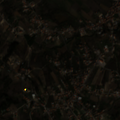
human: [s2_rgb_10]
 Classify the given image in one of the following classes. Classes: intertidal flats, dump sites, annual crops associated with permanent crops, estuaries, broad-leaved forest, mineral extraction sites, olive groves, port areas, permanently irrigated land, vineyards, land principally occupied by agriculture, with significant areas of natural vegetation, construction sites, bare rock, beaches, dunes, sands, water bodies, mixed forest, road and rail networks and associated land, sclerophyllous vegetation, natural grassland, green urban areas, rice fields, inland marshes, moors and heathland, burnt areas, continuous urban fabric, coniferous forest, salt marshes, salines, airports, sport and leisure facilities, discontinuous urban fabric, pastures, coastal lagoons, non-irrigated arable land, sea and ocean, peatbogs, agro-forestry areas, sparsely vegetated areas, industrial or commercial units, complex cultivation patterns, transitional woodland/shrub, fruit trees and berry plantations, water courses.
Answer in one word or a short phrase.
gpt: discontinuous urban fabric, complex cultivation patterns, land principally occupied by agriculture, with significant areas of natural vegetation